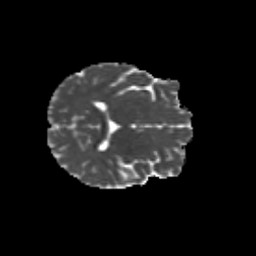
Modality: MD
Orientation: axial
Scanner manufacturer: siemens
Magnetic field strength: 3 T
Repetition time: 9.2 s
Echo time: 0.084 s